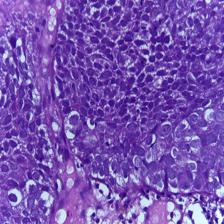
Diagnosis: OSCC